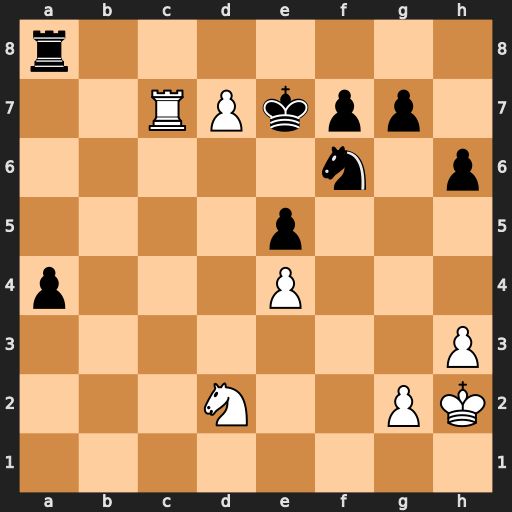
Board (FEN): r7/2RPkpp1/5n1p/4p3/p3P3/7P/3N2PK/8
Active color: w
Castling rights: -
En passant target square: -
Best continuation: Rc8 Nxd7 Rxa8